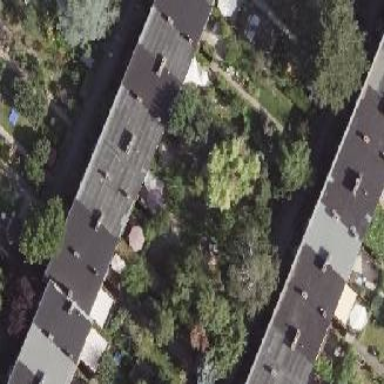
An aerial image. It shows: Residential garden area classified as leisure land.